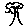
Label: tree